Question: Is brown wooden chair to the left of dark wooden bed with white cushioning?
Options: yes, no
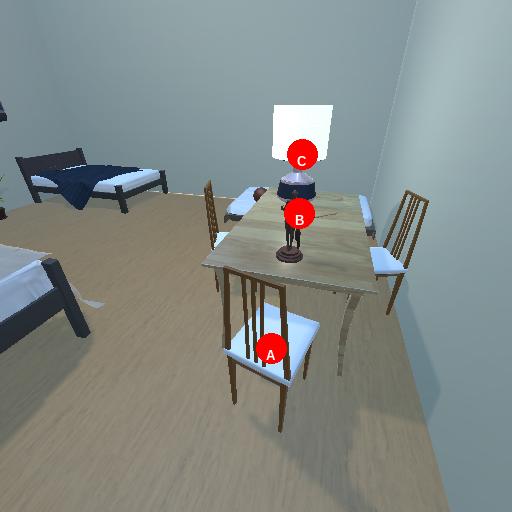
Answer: yes